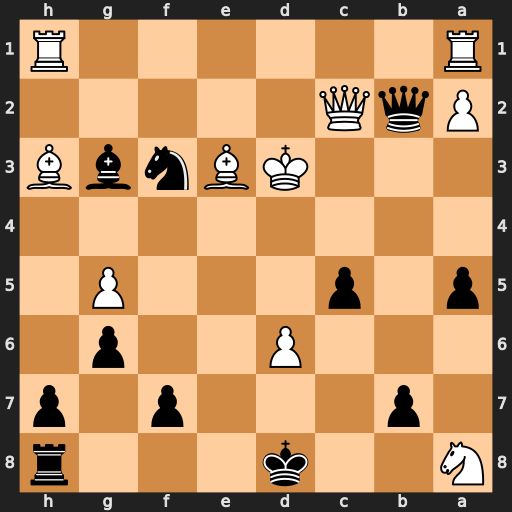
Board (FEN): N2k3r/1p3p1p/3P2p1/p1p3P1/8/3KBnbB/PqQ5/R6R
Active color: b
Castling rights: -
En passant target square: -
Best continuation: c4+ Ke2 Nd4+ Bxd4 Qxc2+